Question: I am trying to modify an existing report (Orders) and I must be doing something wrong because when I export the report and I open it in Visual Studio I don't see the actual report.

As you can see the actual report is not being displayed.
I go to the report entity in Workplace, select the report and click on Edit. From there I go to More Actions and click on Download Report. I then go into SQL Server Data Tools and create a Report Server Project. I then go to the Report folder, right click and Add Existing Item, selecting the order.rdl file.
What am I doing wrong?
.....
After some more research it's my understanding that none of the queries come down as FetchXml but as SQL statements that have to be converted to FetchXml.
One problem That I'm having is the use of a function. How does that get converted to FetchXml?
SELECT fullname
FROM FilteredSystemUser
WHERE (systemuserid =
Thanks,
Gary
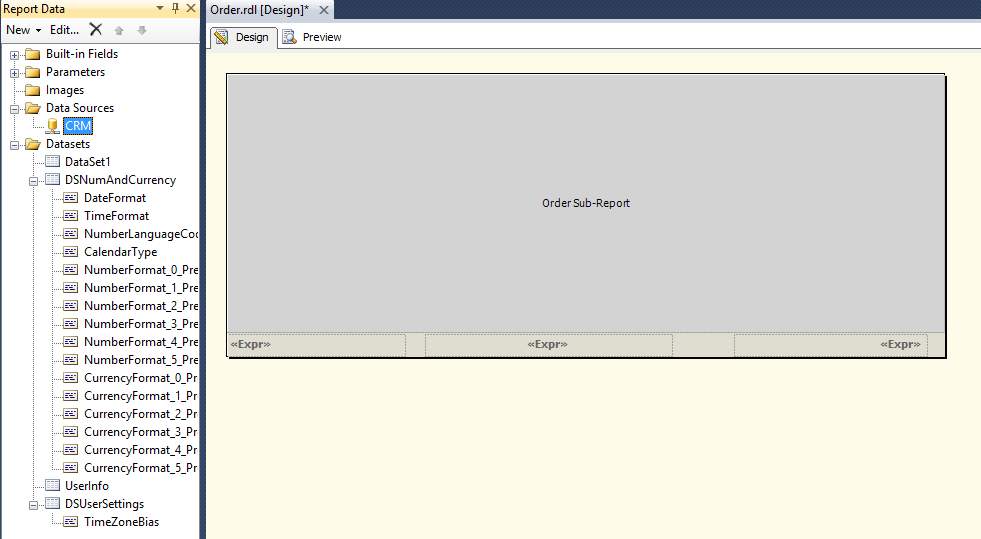
Answer: Your main problem is that you environment is 'Dynamics CRM Online', this means that you need to create your reports only with 'FetchXML', no 'SQL' reports are allowed.
The second problem is that you want to modify a built-in report , because most of the standard reports (I'm not sure if all the reports but 'Order' is one of them) are built using 'SQL' you can't modify and import back, you need to recreate using 'FetchXML'.
Last thing, the report you opened refers to a sub report (stored in a separate 'rdl' file)